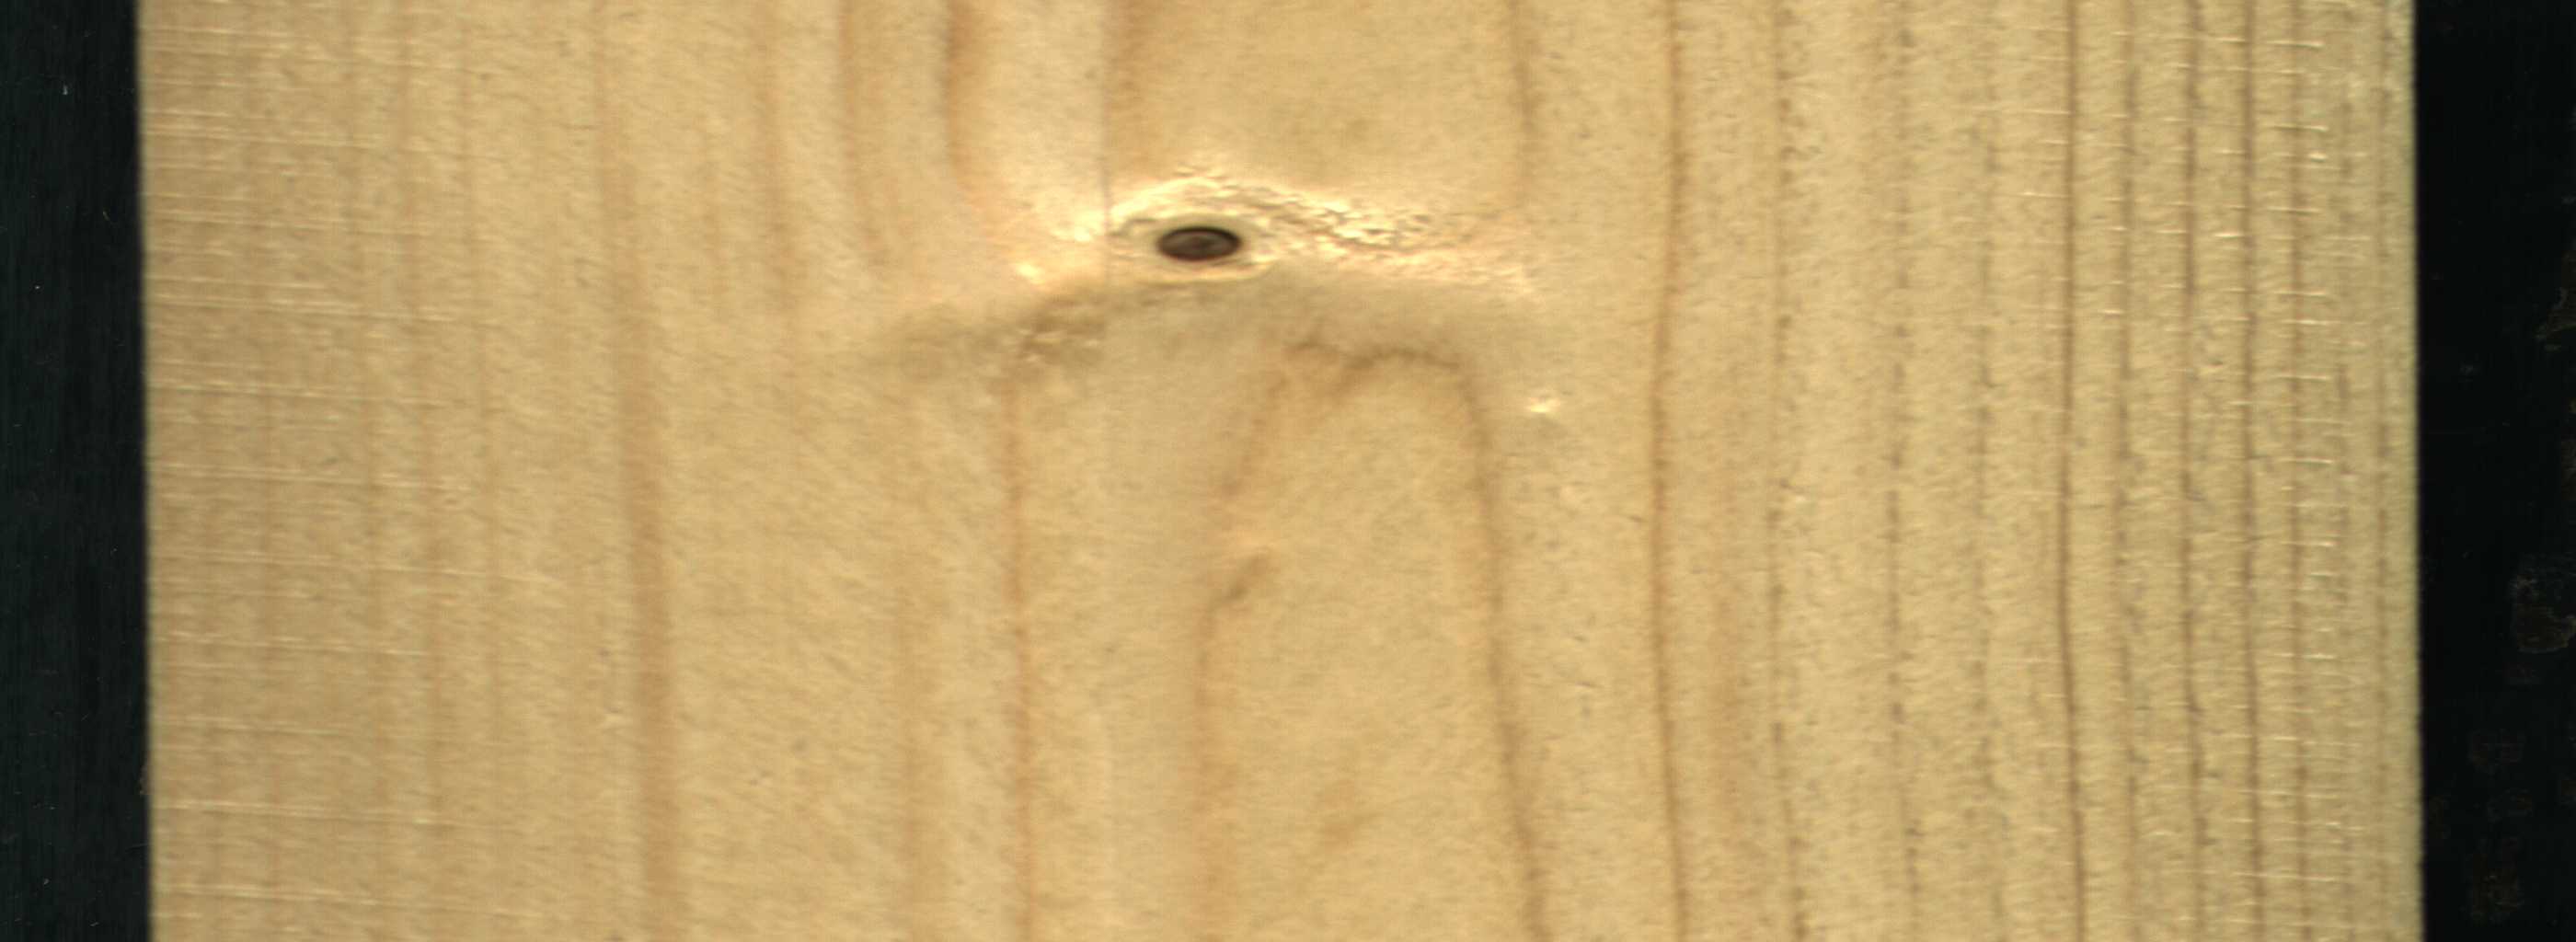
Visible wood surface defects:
Dead_Knot